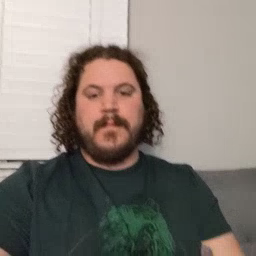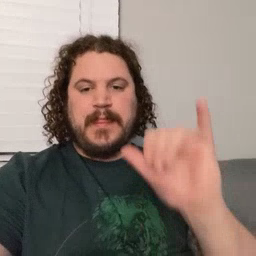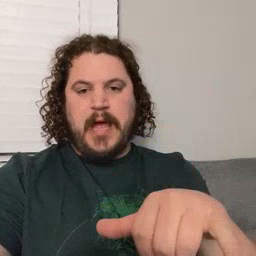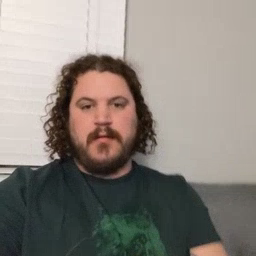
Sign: that